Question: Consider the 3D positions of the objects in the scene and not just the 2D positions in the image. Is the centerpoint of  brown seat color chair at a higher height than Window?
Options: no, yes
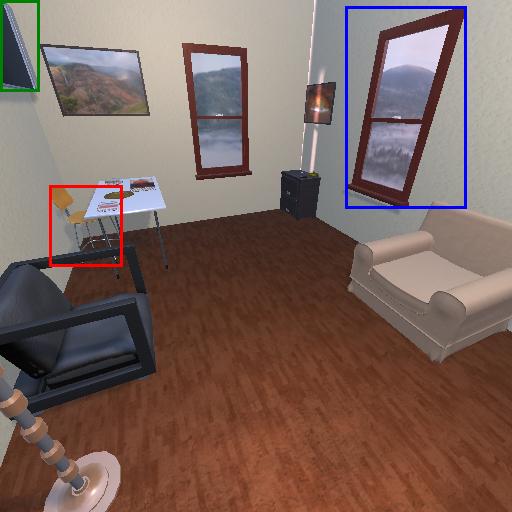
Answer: no